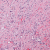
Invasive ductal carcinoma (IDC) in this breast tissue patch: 0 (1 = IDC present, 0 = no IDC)